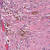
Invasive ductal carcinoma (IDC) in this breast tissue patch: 0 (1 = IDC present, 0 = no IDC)